Question: I'm just trying to maximize my editing space really never use this thing at all. Anybody know the option to remove it?
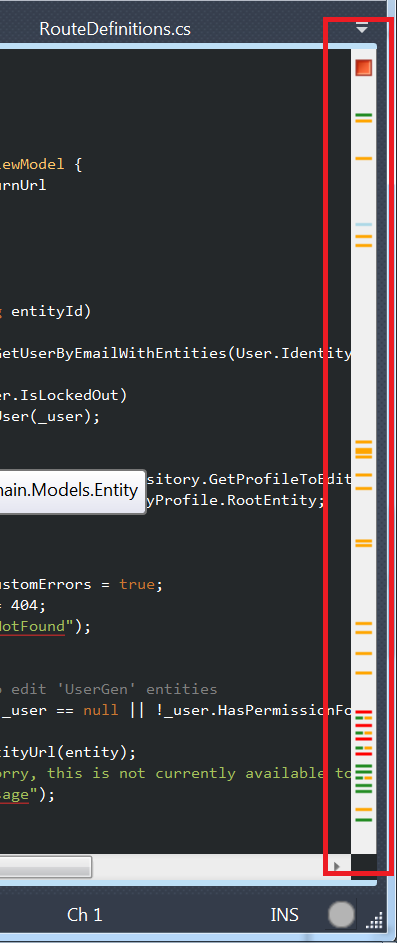
Answer: This is Resharper's "Marker Bar". Currently, there is no way to <URL>.